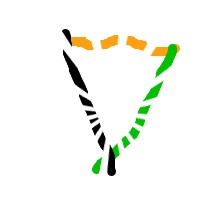
Shape: triangle